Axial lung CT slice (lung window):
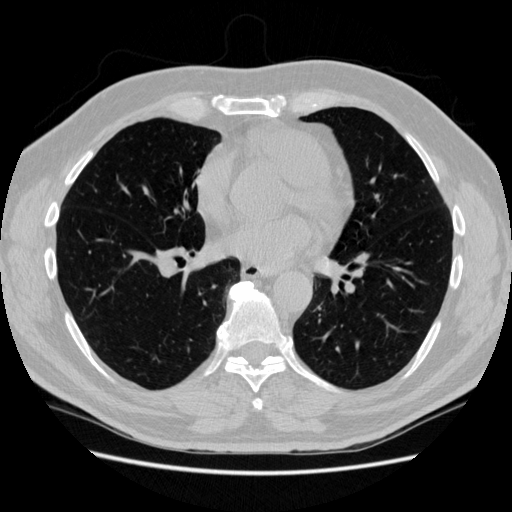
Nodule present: no